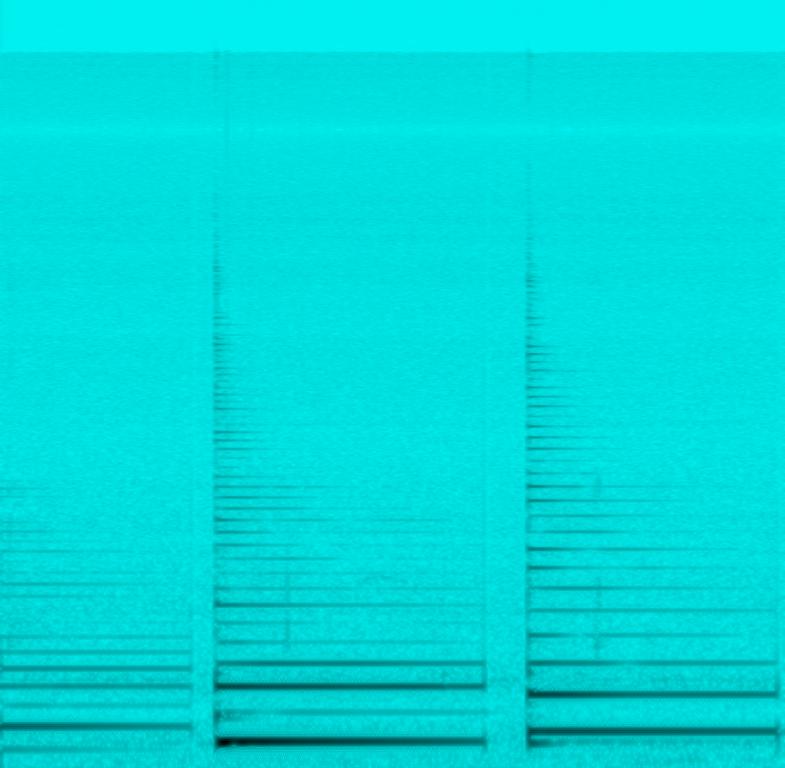
This clip is an instrumental. The tempo is slow with the sound of an acoustic guitar being tuned. This is a tutorial on how to tune a guitar.